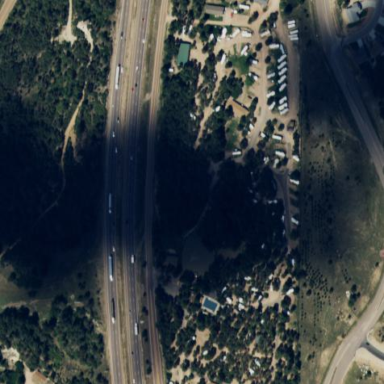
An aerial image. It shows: Caravan site with sanitary dump station.